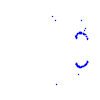
Particle: proton